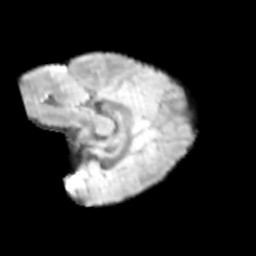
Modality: T2w
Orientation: sagittal
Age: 10
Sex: female
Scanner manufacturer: siemens
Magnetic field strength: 3 T
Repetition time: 3.8 s
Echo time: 0.07 s